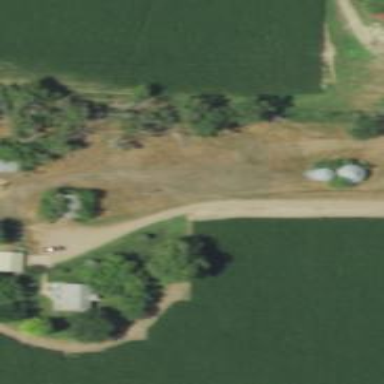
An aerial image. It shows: Driveway.